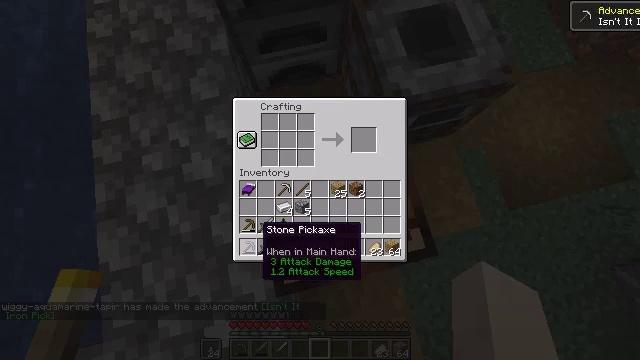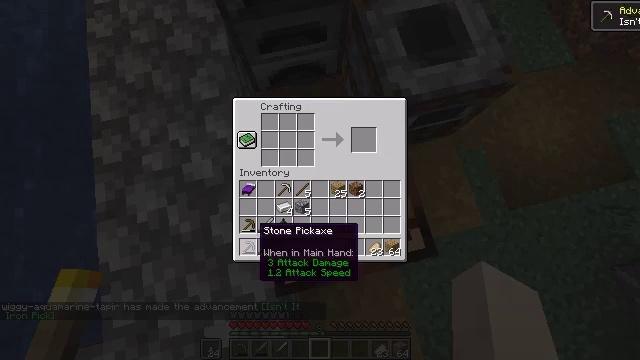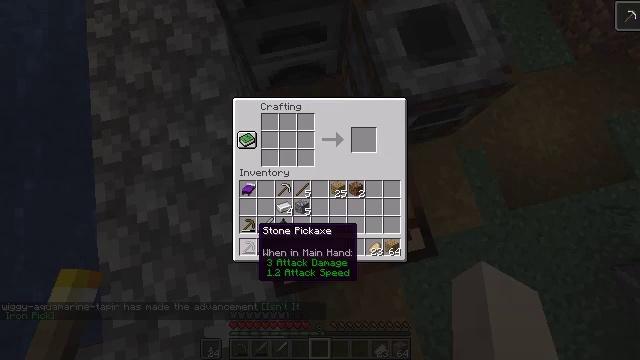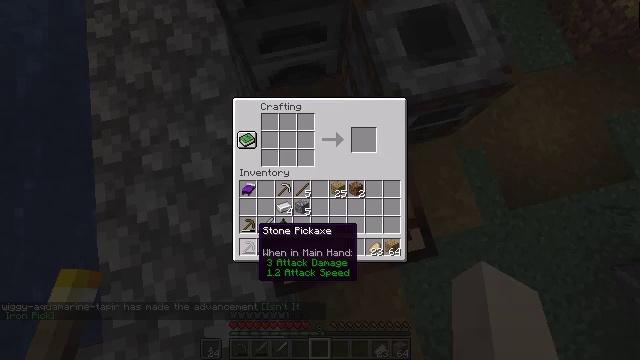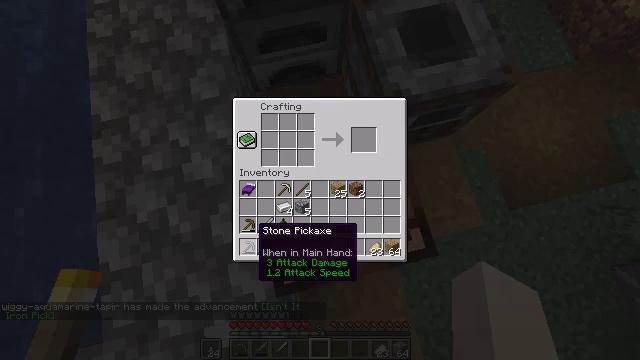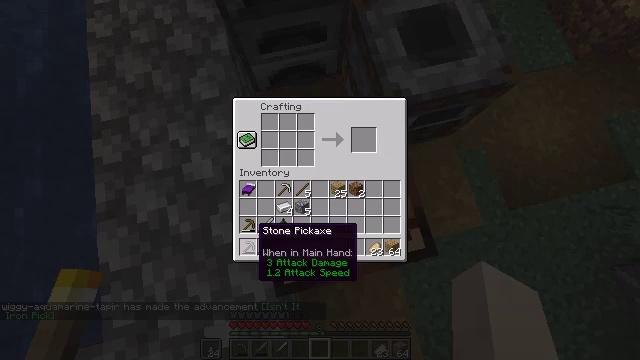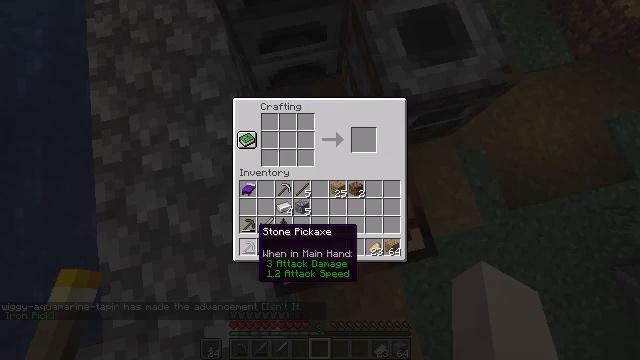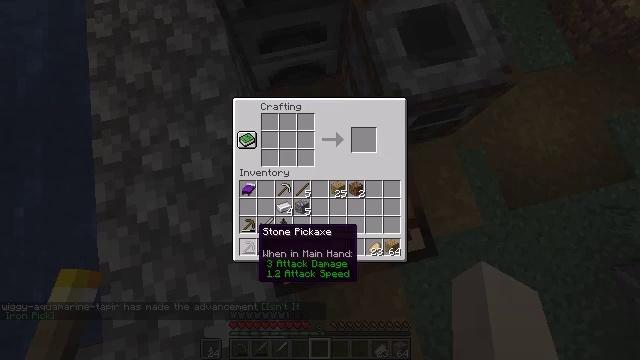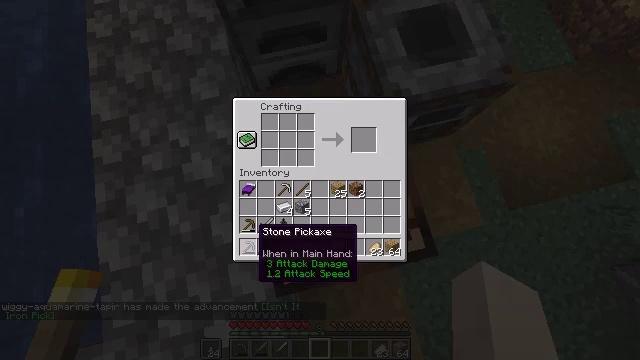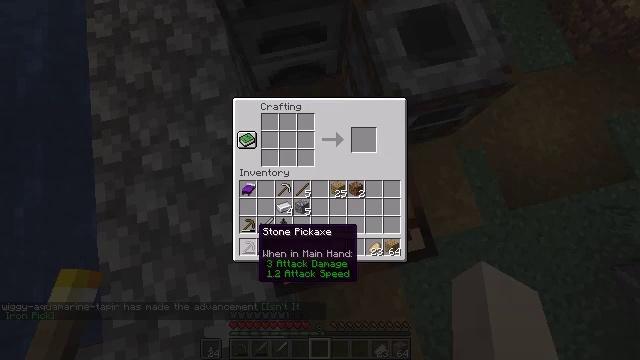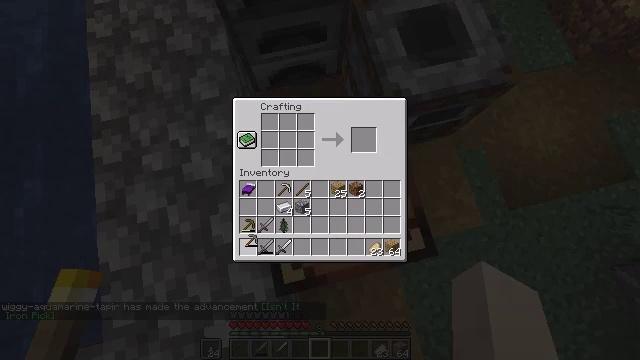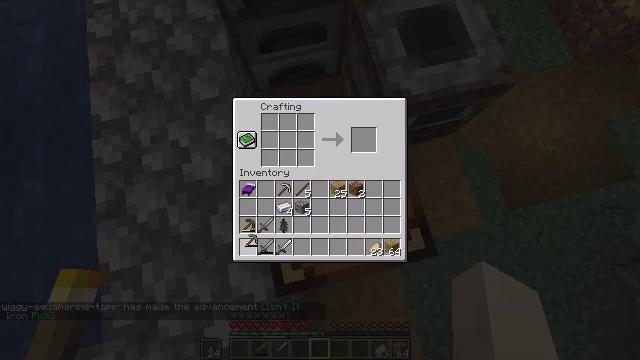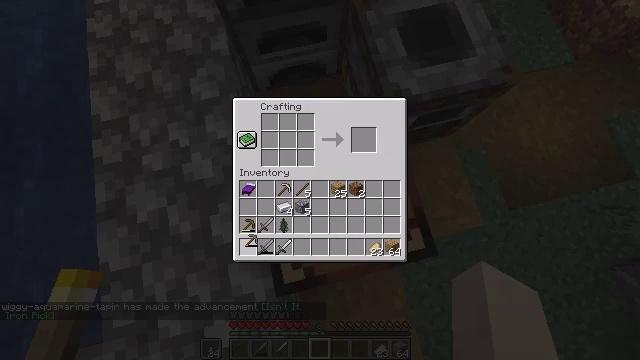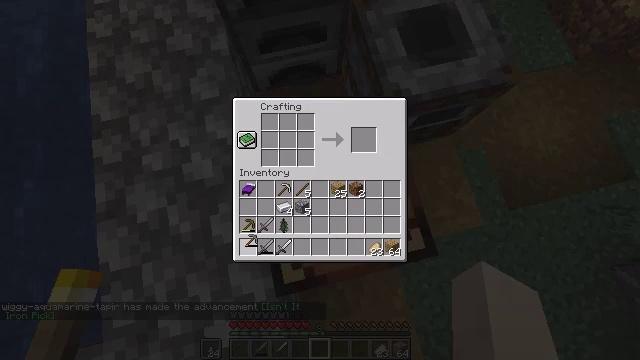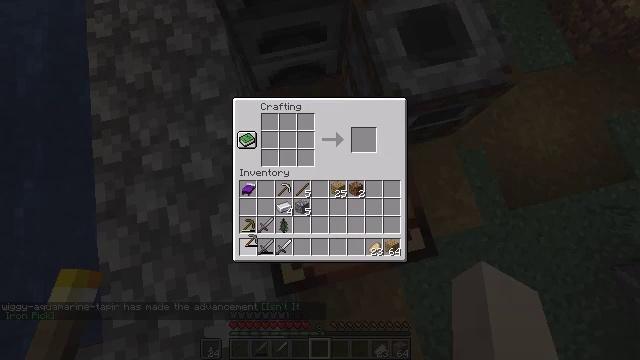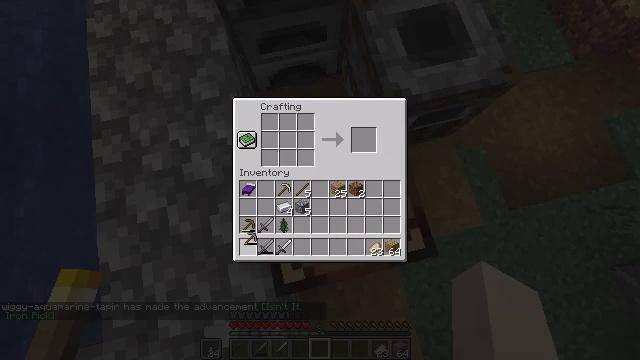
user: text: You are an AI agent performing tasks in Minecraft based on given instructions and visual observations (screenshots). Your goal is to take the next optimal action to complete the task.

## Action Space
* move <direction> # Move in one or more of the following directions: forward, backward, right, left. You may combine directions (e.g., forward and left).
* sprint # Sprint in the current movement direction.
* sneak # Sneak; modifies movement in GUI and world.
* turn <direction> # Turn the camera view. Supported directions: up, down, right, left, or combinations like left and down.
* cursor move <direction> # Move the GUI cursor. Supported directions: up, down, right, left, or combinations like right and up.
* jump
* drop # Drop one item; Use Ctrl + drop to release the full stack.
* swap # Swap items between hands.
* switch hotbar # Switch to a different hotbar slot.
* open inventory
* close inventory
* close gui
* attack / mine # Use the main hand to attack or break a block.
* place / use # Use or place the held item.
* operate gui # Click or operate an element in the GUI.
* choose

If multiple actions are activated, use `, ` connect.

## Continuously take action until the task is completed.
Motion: motion action
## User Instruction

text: Gather oak leaves by attacking.
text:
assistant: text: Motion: no_op
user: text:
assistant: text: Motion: no_op
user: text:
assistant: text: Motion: no_op
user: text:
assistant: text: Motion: no_op
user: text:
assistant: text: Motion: no_op
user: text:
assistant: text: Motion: no_op
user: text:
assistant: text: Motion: no_op
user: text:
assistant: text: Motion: no_op
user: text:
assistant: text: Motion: no_op
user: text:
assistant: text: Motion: operate gui
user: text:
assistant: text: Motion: operate gui
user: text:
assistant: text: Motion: operate gui
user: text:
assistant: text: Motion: no_op
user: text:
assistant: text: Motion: no_op
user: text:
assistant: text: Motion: no_op
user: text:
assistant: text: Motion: no_op
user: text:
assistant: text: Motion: no_op
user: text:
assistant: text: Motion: no_op
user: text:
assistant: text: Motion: no_op
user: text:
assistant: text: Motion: no_op
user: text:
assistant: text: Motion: no_op
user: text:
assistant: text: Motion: no_op
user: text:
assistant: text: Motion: operate gui
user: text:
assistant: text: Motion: operate gui
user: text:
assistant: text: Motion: operate gui
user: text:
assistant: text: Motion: no_op
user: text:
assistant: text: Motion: no_op
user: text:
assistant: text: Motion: no_op
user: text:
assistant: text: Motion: no_op
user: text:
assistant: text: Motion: no_op